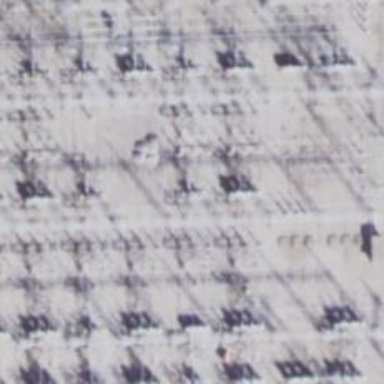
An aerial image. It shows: Switch for power supply.